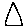
Label: triangle